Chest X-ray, PA view. Patient: 41 years old, sex M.
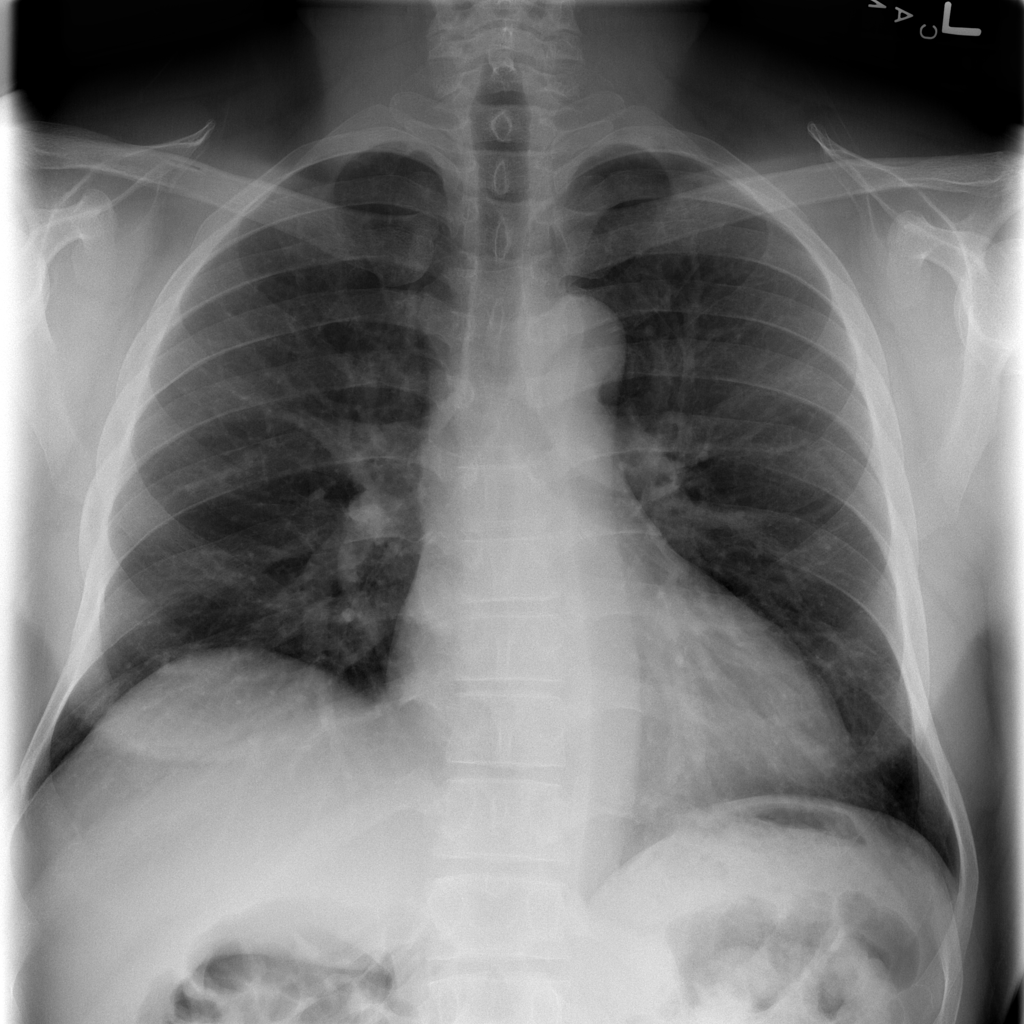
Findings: No Finding